Interaction volume radius: 5 \u00c5
Interaction volume height: 20 \u00c5
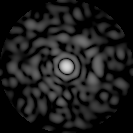
Disorder parameter: 0.8355